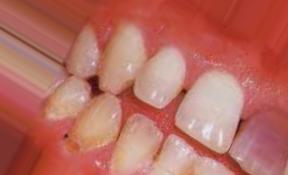
Condition: Tooth Discoloration